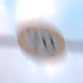
Verkehrszeichen: Geschwindigkeit70
Umgebung: Outdoor, Nature
Tageszeit: SunriseSunset
Wetter: PartlyCloudy
Licht: Natural
Jahreszeit: NotSpecified
Kontrast: LowContrast